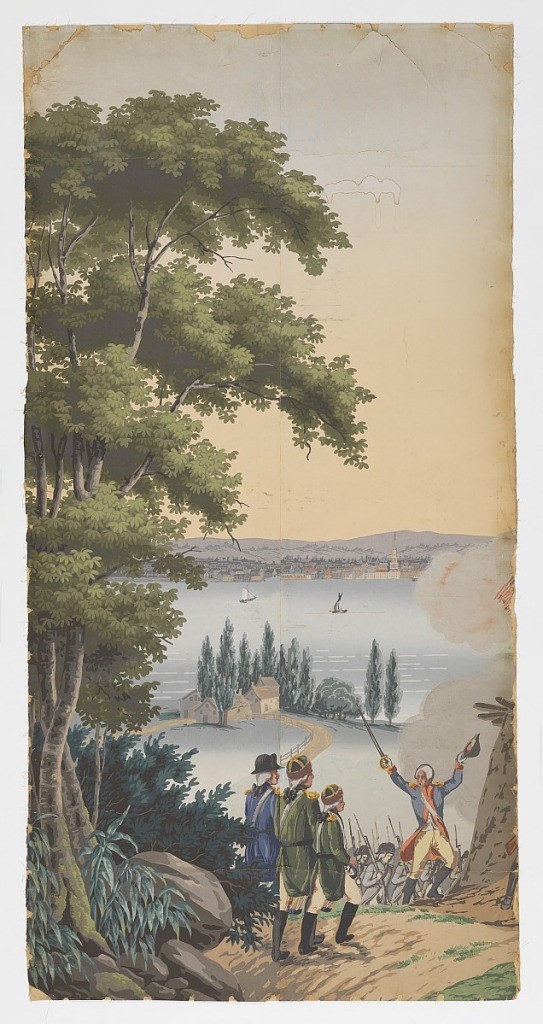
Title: Scenic Panel from 'La Guerre de I'indépendance Américaine'
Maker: Zuber & Cie, Rixheim, Alsace, France, founded 1797
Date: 1852–53
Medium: block printed paper, canvas mount
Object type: scenic panel
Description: The background of "Les Vues d'Amerique du Nord" is used for scenes of the American Revolution. The taking of an English redout on the hills of Weehawken by American Militia and volunters, assisted by French troops. Across the bay is New York City. Lengths 1 and 2 adhered together as one panel, from a set of 32.